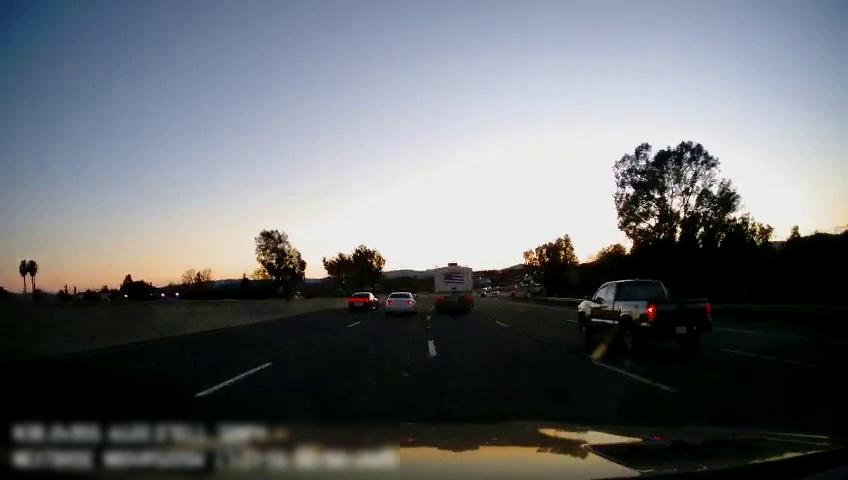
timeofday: Day
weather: Sunny
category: Drivable Space
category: Vehicles | Van
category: Vehicles | Truck
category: Vehicles | Car
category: Vehicles | Car
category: Lanes | Current Lane
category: Lanes | Alternate Lane
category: Lanes | Alternate Lane
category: Lanes | Current Lane
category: Lanes | Alternate Lane
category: Lanes | Alternate Lane